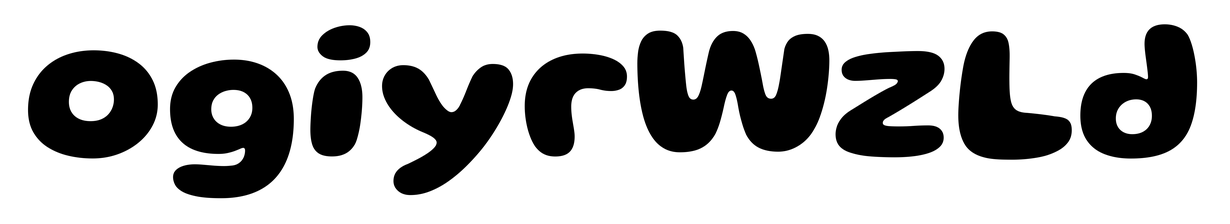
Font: Gluten_Bold